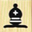
Piece: bB